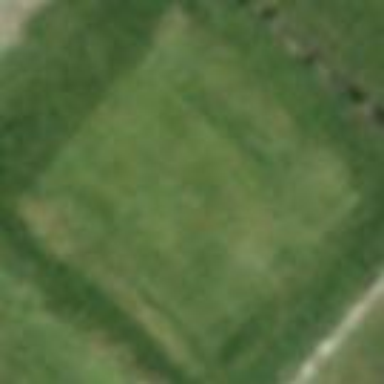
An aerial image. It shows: Golf tee on grassy land.